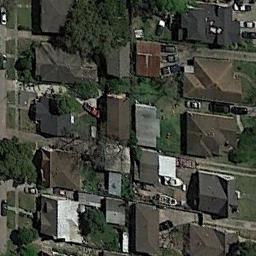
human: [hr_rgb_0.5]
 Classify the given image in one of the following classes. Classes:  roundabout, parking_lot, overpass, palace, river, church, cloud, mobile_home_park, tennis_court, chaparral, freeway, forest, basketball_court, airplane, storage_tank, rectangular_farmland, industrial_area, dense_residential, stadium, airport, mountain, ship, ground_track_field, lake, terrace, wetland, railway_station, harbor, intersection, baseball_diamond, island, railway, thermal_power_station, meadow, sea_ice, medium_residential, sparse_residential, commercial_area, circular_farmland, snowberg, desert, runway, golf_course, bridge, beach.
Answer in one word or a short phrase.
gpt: dense_residential